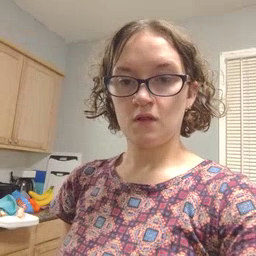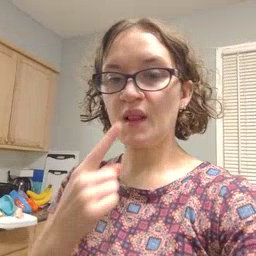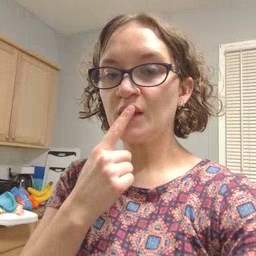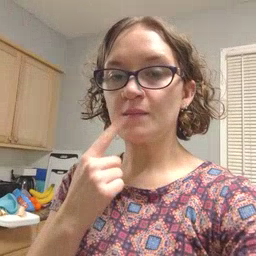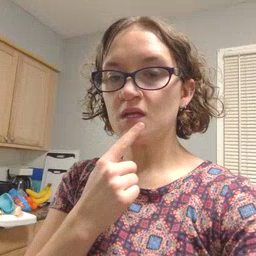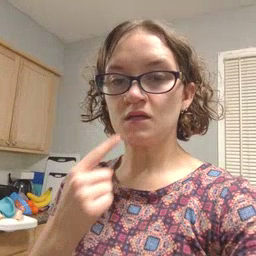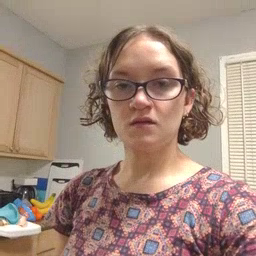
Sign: lips